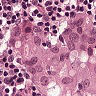
Metastatic tissue present: yes